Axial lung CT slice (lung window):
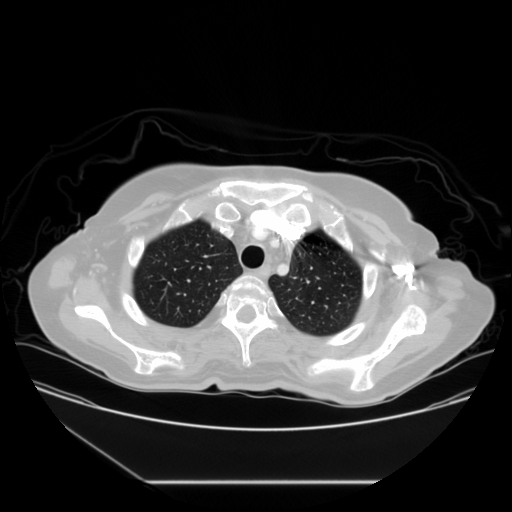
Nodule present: no